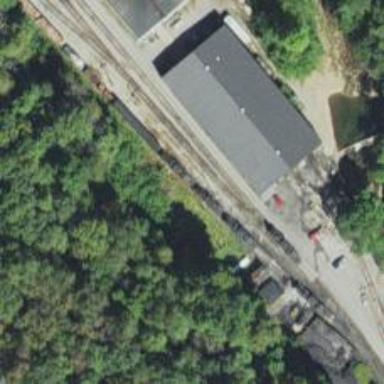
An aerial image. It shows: Preserved railway.